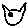
Label: cat